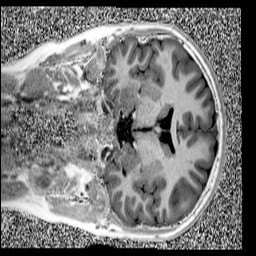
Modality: UNIT1
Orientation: coronal
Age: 12
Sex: female
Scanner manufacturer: siemens
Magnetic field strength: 3 T
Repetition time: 4 s
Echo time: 0.00299 s